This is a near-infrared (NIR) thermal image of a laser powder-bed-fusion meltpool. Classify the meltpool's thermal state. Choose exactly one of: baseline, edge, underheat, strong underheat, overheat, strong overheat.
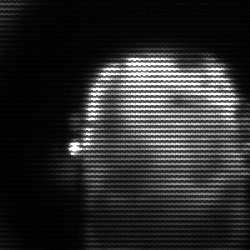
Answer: baseline